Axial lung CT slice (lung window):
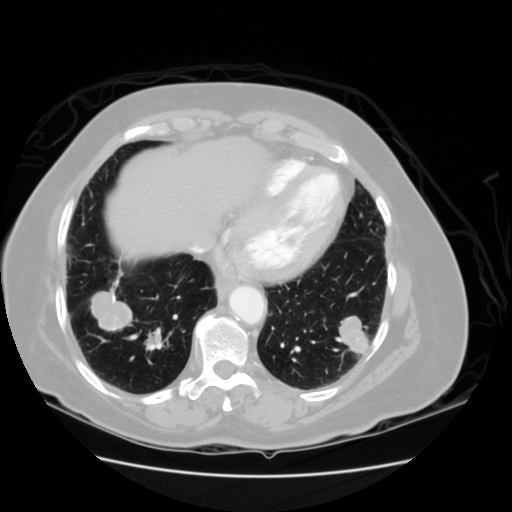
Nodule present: yes
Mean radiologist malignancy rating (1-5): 5